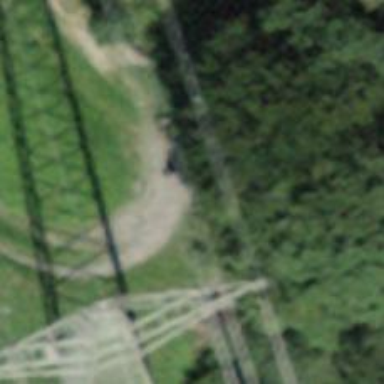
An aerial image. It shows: Track with grade3 tracktype.